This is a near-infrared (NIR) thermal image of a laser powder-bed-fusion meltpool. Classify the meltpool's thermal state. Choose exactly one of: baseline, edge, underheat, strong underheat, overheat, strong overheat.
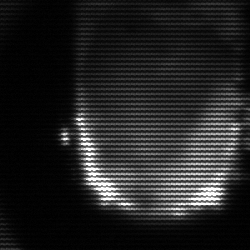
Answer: baseline